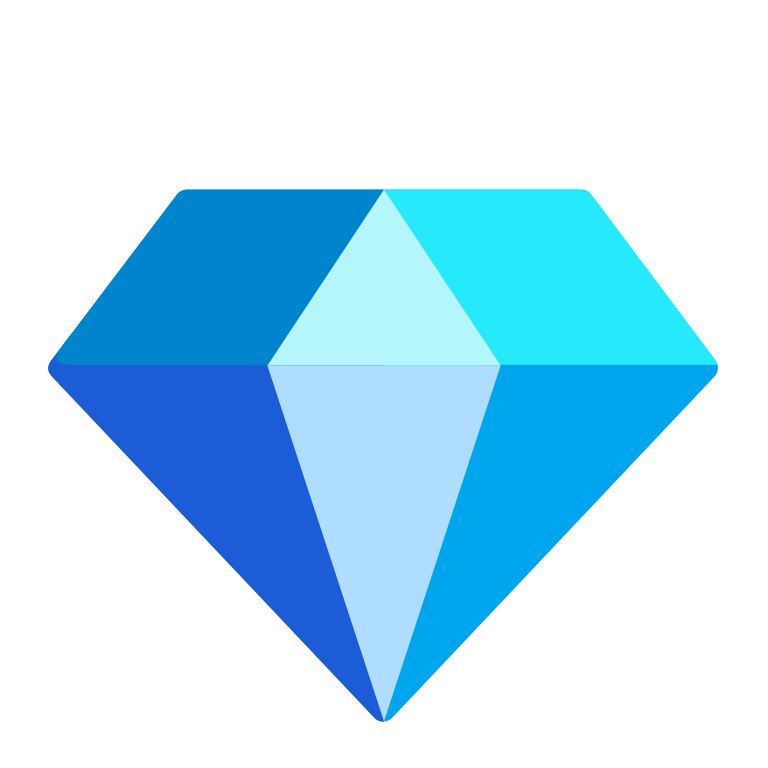
gem stone flat